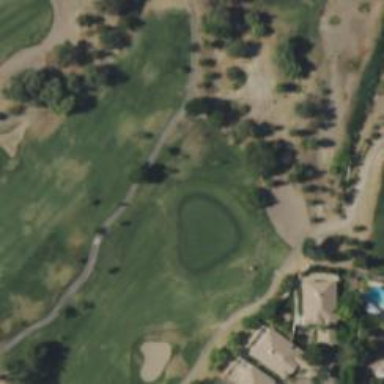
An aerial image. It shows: Golf hole.